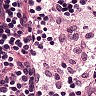
Metastatic tissue present: no